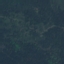
Label: Forest